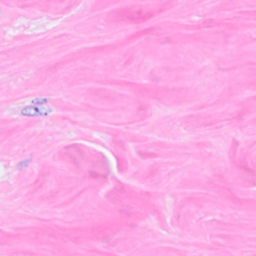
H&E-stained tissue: Breast